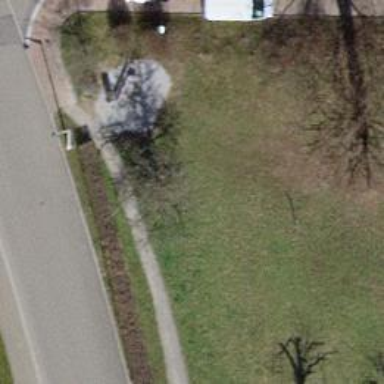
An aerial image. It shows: Brown bench in the vicinity.